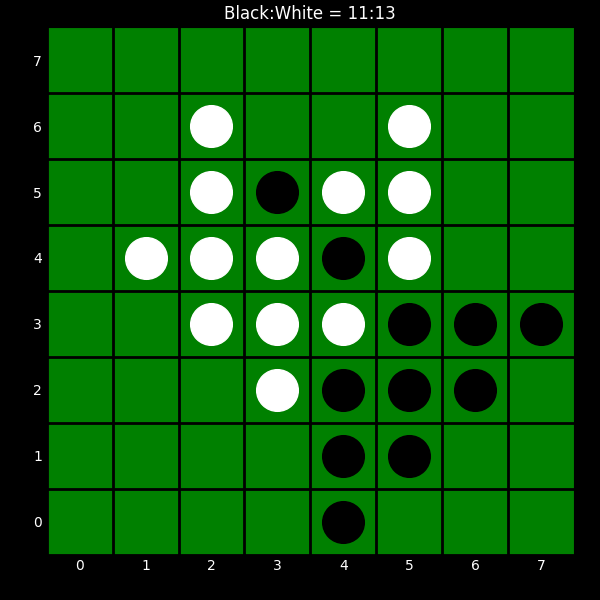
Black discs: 11
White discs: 13